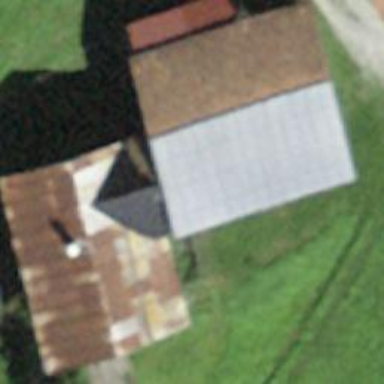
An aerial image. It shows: Detached building with gabled roof.